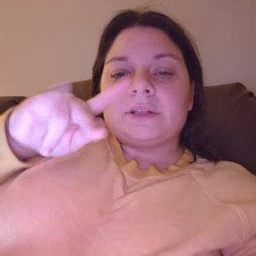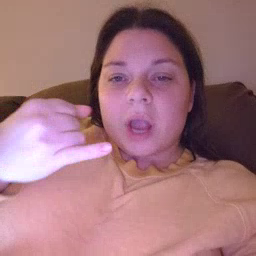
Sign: pajamas